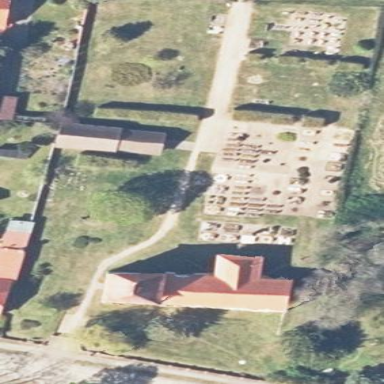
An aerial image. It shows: Cemetery.